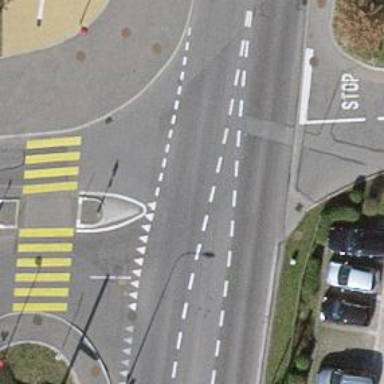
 there is sidewalk with trolley wires above. The road also has lane markings."